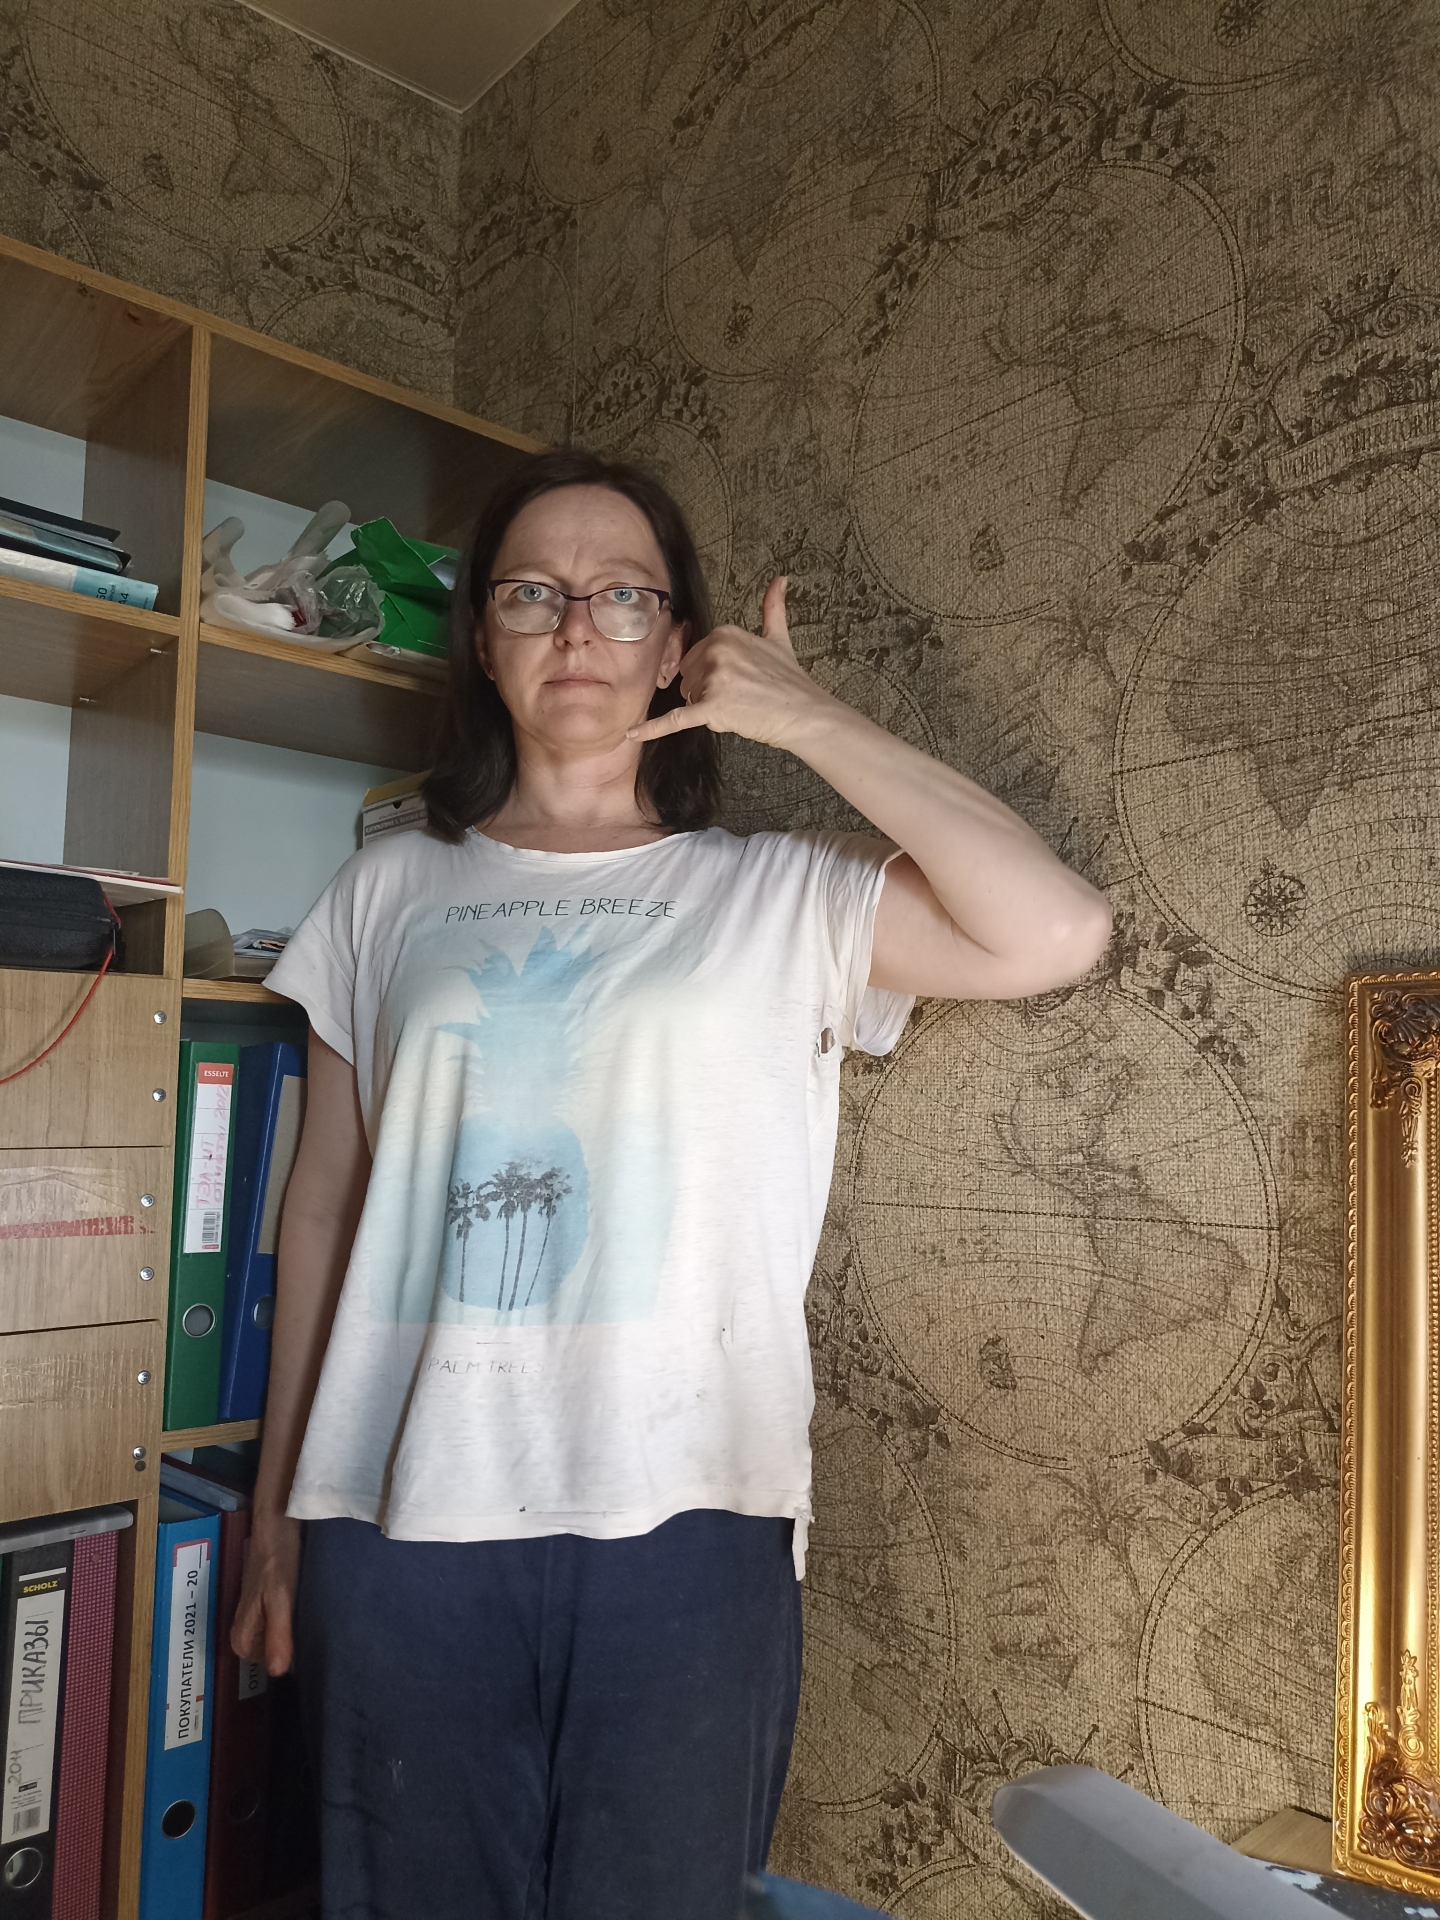
Label: clear